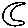
Label: moon